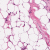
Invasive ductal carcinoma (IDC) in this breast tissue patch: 0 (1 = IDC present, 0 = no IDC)